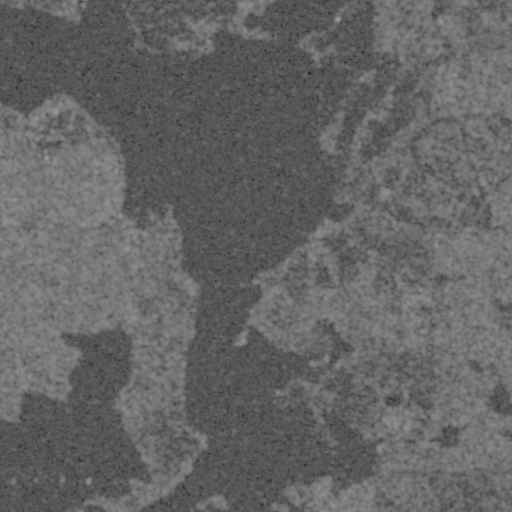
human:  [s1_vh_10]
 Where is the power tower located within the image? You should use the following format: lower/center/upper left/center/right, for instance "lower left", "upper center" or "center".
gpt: The power tower is located in the lower of the image.
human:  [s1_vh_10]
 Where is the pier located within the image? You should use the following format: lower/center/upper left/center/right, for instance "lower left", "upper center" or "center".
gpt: The pier is located in the center of the image.
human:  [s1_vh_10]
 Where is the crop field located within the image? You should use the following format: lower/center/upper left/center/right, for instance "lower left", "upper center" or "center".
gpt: There is no crop field in the image.

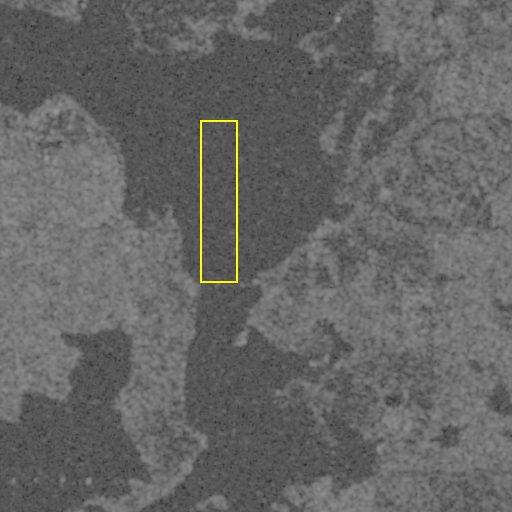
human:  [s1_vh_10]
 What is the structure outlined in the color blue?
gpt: There is no blue outline.
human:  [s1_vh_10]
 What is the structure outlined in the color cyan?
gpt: There is no structure outlined in cyan.